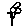
Label: flower